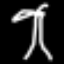
Label: palm tree